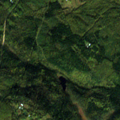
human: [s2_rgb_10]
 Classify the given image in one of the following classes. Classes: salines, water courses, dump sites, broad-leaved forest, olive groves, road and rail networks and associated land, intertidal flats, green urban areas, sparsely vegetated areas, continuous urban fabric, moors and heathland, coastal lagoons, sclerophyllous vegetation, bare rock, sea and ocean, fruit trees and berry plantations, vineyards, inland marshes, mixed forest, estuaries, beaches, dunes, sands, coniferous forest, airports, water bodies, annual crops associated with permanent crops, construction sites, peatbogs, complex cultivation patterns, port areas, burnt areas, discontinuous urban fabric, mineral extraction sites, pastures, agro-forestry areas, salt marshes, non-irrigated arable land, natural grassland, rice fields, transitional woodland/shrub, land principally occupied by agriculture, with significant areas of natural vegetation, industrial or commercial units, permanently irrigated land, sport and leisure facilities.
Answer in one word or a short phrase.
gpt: broad-leaved forest, coniferous forest, mixed forest